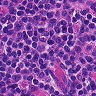
Metastatic tissue present: no